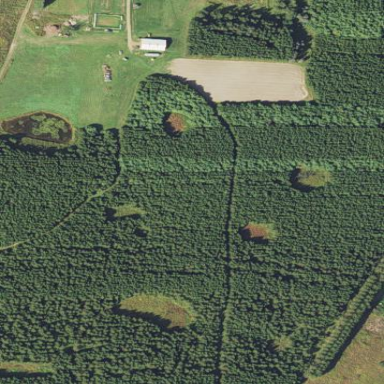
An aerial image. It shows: Plantation of evergreen needle-leaved trees in forest area.